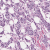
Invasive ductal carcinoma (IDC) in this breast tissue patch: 1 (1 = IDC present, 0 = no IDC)